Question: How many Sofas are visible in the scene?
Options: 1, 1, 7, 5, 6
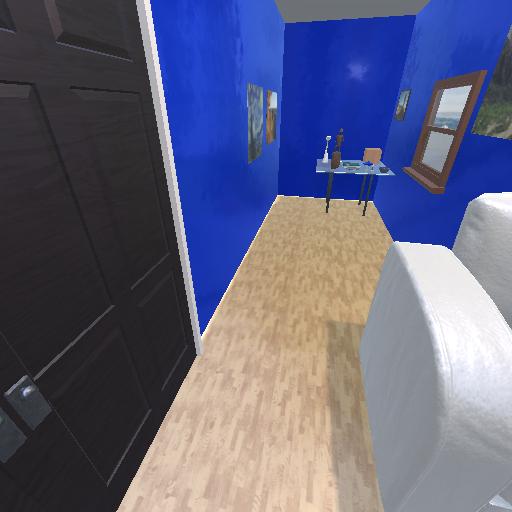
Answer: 1